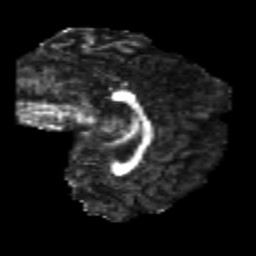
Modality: FA
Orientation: sagittal
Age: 20
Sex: female
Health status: healthy
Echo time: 0.074 s